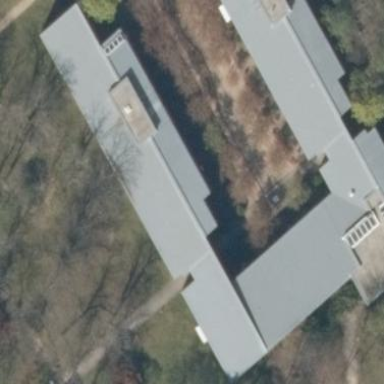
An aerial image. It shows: Hospital building.